Question: I'm trying to create a mapping for tile/pixel positions in one tiled image dataset to tile/pixel position in a different dataset (that roughly cover the same image area). Due to rotations of the imaged area, panning axis, translations, and scale changes, there are many unknowns to account for in this mapping. This situation is illustrated below, where the rectangles represent the imaged area for each tile, and the layout of the tiles is governed by the relationship between the panning axis (black lines) and the camera axis:

The problem reduces down to the following linear system which takes into account the scanning axis being rotated with respect to the camera axis differently in the two datasets, plus rotation,scale,and translations between the imaged areas in the two datasets. Unfortunately I'm not sure how to go about solving for the unknowns:
'''
|tx ty|X|a b|+|px py|X|e f|+|i j|=|tx* ty*|X|k l|+|px* py*|
|c d| |g h| |m n|
'''
The unknowns in this system are (a,b,c,d,e,f,g,h,i,j,k,l,m,n) and basically describe a mapping from tile and pixel positions in dataset1 (tx,ty,px,py) to tile and pixel positions in dataset2(tx*,ty*,px*,py*). Coming up with 14 (or more) such correspondences isn't too big a deal for me, as I have a log-polar image registration that works pretty well for affine mapping a tile from dataset1 to a tile in dataset2 if they contain sufficient image overlap. The problem is I'd rather get the above mapping determined rather than doing this registration between every single tile in dataset1 and 2 would take forever!!.
Any help greatly appreciated!
-Craig
Edit:
I just figured out I can rearrange the problem like so (I think?):
'''
|tx ty px py 1|X|a b|=|tx* ty* px* py* 1|X|k l|
|c d| |m n|
|e f| |1 0|
|g h| |0 1|
|i j| |1 1|
'''
This is looking closer to what I need, but I still need help trying to figure out how to convert the answer I'd get back into a form I could use (most importantly I think I'd need to explicitly know (k,l,m,n) to convert the mapped coordinate back into a tile and pixel position in the target.... no?
Edit2: Changed the notation to be correct for matrix multiplication
Edit3: Added illustration images since I now can!
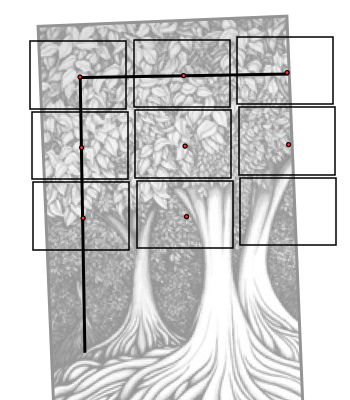
Answer: OK, I've long since figured out the problem, but am posting here for documentation.
'''
|tx ty px py 1|X|a b|=|tx* ty* px* py* 1|X|k l|
|c d| |m n|
|e f| |1 0|
|g h| |0 1|
|i j| |1 1|
'''
can be rewritten conveniently as:
'''
|tx ty px py| X A X B + T = |tx* ty* px* py*| X C
'''
where the matrices A and C describe the transform from the slide coordinate system to a global |x y| coordinate system, and 'B + T' is an affine transform |x y| -> |x* y*|
rewritten again:
'''
|tx ty px py 1 tx* ty*| X |A*| = |px* py*|
|B |
|T |
|C*|
'''
shows that
'''
|B| == |e f|
|T| |g h|
|i j|
A* X inv(B) = |a b|
|c d|
-C* = |k l|
|m n|
'''
To determine the linear least-squares solution to the problem from correspondences:
points on slide 1
tp1 = [[tilex,tiley,pixelx,pixely],
...,]
to corresponding points on slide 2
tp2 = similar as above
'''
def findABC(tp1,tp2):
dp1 = np.hstack([tp1,np.ones([len(tp1),1]),tp2[:,0:2]])
dp2 = tp2[:,2:4]
E,_,rank,_ = np.linalg.lstsq(dp1,dp2)
if rank == 7:
B = E[2:5]
A = np.dot(E[0:2,0:2],np.linalg.inv(E[2:4,0:2]))
C = -E[5:7]
return A,B,C
def SlideToGlobal(X,tp):
return np.dot(tp,X)
def GlobalToSlide(X,p):
tptp = np.dot(p,n.linalg.inv(X[0:2,0:2]))
tpoints = np.floor(tptp)
ppoints = tptp-np.dot(tpoints,X[0:2,0:2])
tp = np.hstack([tpoints,ppoints])
return tp
'''